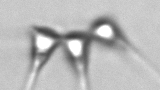
Label: Asterionellopsis_glacialis